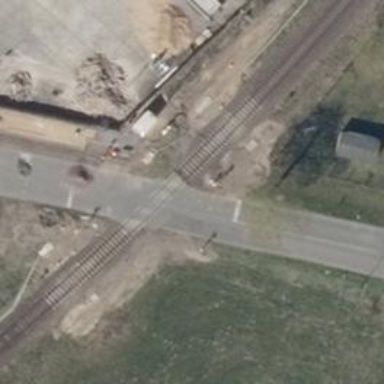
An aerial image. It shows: Level crossing along the railway.